Question: I have downloaded a header file and static library file (.a file) from the internet. They are provided by the wireless printer which i bought for my iphone and trying to make print functionality working in my app. The problem is when I run the sample app provided by them to test printer, I get the following linker error...Obviously the app was designed in the previous versions of Xcode and Im using Xcode 4.5. Much appreciated if someone could Guide me..
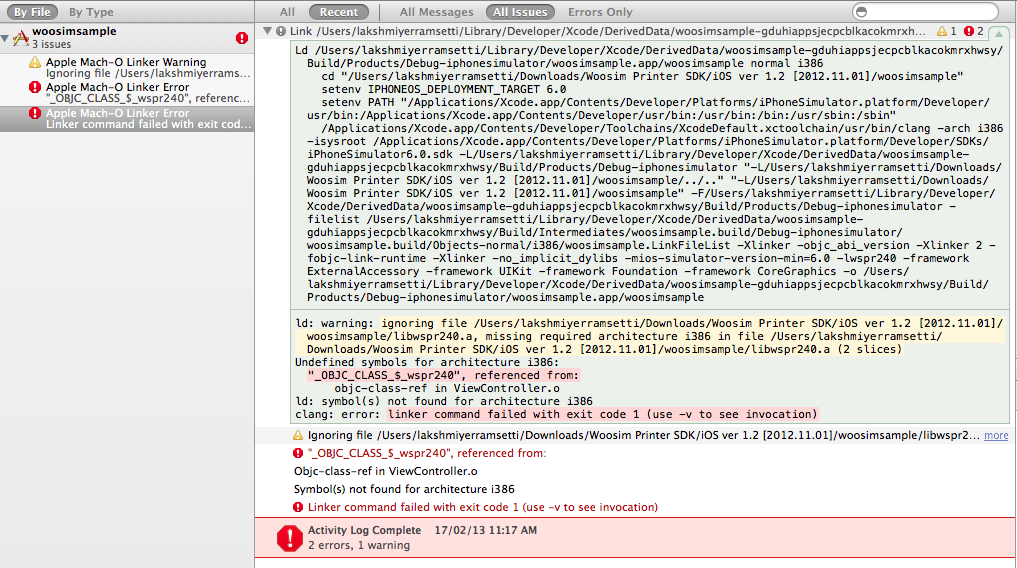
Answer: If you are building an iOS project and it's using the 'i386' architecture, then you must be building for the simulator. What happens when you build for an actual iOS device?
It's possible that the library was compiled only for the processor architectures for real iOS devices, typically 'armv6', 'armv7', or 'armv7s'. You can use the 'file' command in Terminal to see what architectures are in the '.a' library file.